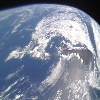
Label: cloud